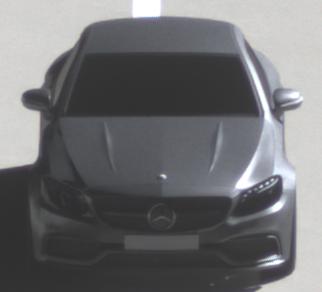
Make: Mercedes-Benz
Model: C 43 AMG
Detailed model: C-Class (205) AMG Limousine
Model produced from: 2016/10
Model produced until: 2018/04
Doors: 4
Color: gray
Road condition: wet road
Daytime: morning or afternoon
Contrast: high contrast